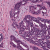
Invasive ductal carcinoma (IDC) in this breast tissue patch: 0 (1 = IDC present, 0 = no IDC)